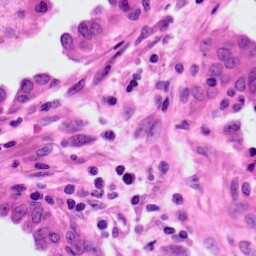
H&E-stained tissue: Lung